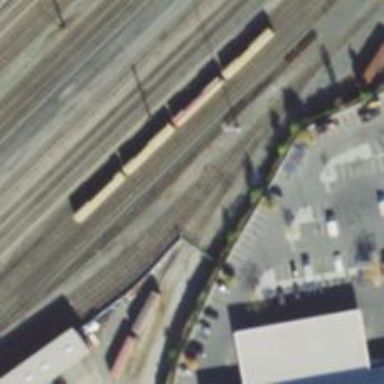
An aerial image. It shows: Railway yard used for servicing trains.